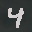
Label: 4